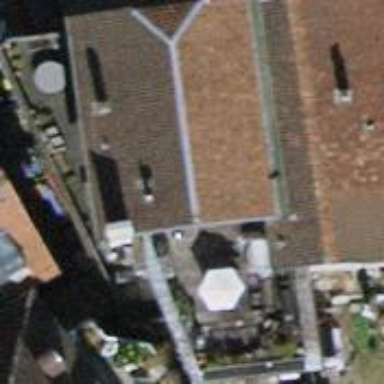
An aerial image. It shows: Apartment building with tile roof in double saltbox shape.